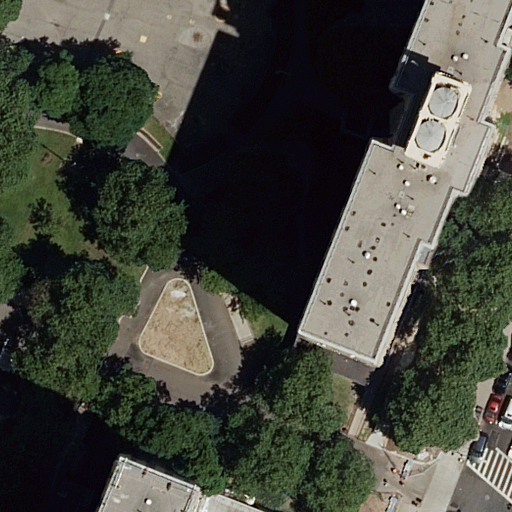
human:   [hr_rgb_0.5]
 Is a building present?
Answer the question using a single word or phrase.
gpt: yes

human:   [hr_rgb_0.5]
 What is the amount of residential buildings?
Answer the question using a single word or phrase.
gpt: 3

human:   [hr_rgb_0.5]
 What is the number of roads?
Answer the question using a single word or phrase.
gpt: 2

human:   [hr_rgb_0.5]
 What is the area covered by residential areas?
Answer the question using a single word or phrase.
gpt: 34m2

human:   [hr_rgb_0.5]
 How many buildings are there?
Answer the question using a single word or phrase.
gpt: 3

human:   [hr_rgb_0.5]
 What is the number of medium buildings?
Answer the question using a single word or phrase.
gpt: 1

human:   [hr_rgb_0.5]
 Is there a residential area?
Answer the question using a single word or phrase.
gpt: yes

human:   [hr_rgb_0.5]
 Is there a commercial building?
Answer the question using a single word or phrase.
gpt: no

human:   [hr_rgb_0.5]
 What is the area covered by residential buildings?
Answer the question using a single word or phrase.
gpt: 1505m2

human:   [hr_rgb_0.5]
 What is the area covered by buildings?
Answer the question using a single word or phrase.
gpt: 1505m2

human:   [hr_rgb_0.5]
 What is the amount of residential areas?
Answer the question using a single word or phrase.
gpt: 1

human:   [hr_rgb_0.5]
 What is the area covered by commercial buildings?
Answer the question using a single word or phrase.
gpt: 0m2

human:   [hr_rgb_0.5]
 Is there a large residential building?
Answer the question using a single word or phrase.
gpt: yes

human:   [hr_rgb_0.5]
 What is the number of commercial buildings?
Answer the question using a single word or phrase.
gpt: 0

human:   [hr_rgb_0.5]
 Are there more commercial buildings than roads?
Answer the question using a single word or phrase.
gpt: no

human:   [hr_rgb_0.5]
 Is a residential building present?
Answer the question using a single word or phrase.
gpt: yes

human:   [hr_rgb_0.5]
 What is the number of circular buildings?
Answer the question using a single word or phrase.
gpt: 0

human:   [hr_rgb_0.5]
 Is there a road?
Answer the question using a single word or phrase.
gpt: yes

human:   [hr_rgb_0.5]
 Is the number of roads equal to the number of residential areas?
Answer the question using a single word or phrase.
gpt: no

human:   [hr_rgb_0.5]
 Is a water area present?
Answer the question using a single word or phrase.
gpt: no

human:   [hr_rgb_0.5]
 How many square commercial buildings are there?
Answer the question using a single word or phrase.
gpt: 0

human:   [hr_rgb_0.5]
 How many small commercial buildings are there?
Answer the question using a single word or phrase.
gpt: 0

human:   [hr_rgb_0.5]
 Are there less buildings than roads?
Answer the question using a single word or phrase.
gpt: no

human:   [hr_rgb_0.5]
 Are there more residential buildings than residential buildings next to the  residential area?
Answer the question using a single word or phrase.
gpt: no

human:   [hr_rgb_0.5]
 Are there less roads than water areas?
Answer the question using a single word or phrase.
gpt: no

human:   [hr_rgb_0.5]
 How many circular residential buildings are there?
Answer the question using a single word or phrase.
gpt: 0

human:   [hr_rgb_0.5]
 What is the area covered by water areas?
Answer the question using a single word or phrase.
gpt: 0m2

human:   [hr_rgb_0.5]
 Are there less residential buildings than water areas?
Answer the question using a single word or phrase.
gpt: no

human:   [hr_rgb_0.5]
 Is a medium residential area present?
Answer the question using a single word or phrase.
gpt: no

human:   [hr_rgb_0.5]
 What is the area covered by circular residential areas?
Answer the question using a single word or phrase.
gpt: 0m2

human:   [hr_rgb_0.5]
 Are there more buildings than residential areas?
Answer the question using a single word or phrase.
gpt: yes

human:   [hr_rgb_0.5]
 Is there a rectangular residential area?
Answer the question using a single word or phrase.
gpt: yes

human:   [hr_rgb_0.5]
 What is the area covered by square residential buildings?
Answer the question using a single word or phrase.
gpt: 0m2

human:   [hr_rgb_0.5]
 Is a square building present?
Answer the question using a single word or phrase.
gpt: no

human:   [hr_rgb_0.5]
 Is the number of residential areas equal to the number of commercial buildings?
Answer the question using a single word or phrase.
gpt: no

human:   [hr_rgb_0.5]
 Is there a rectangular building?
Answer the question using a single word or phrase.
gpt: yes

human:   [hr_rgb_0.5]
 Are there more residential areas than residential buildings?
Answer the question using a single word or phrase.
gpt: no

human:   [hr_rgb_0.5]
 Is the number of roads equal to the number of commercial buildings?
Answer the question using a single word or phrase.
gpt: no

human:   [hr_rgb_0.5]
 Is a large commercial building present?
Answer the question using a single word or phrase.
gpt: no

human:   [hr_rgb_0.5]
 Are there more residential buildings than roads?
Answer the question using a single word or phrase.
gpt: yes

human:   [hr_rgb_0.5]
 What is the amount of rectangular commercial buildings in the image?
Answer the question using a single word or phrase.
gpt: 0

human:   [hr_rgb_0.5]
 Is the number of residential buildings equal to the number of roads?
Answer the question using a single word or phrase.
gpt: no

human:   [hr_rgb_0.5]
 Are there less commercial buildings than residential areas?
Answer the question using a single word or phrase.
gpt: yes

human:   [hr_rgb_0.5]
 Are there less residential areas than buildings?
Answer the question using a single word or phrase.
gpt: yes

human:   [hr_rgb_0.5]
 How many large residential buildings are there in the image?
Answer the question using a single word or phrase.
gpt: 1

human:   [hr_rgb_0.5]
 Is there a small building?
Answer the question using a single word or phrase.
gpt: yes

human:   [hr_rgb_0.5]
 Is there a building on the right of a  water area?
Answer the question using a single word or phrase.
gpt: no

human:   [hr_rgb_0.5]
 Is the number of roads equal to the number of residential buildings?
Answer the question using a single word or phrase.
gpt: no

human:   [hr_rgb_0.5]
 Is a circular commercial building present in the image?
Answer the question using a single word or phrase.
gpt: no

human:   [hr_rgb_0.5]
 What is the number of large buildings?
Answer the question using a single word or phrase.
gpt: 1

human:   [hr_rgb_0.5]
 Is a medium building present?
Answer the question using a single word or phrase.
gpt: yes

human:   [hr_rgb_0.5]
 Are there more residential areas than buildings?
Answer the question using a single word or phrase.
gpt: no

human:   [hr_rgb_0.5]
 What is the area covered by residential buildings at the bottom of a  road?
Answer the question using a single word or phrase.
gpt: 168m2

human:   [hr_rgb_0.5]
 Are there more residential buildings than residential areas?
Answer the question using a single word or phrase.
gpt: yes

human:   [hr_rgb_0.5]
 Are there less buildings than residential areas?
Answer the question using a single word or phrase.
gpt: no

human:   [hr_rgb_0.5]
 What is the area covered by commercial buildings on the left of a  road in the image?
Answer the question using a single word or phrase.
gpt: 0m2

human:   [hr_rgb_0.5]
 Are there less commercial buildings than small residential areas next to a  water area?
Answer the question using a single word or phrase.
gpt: no

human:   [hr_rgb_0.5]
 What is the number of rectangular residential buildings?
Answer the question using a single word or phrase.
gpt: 2

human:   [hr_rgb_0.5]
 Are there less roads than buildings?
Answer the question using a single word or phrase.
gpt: yes

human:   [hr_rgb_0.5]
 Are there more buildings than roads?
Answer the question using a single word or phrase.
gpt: yes

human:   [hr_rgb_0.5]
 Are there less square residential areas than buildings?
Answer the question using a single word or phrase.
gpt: yes

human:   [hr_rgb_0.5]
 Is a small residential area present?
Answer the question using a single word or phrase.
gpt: yes

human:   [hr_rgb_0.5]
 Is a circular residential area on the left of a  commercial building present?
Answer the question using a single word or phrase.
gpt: no

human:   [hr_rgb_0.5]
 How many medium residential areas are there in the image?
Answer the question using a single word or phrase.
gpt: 0